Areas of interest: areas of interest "Swimming Pool"
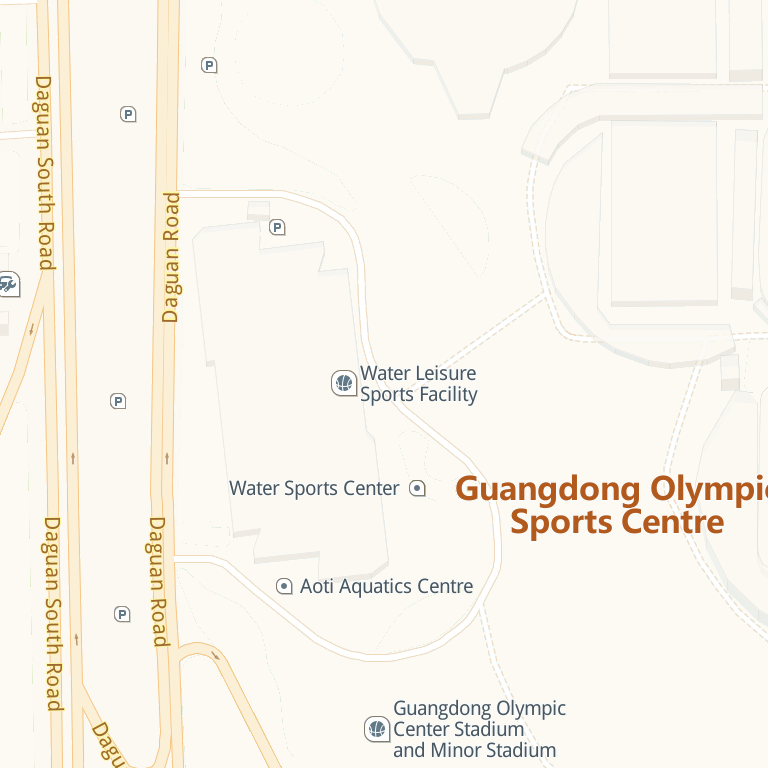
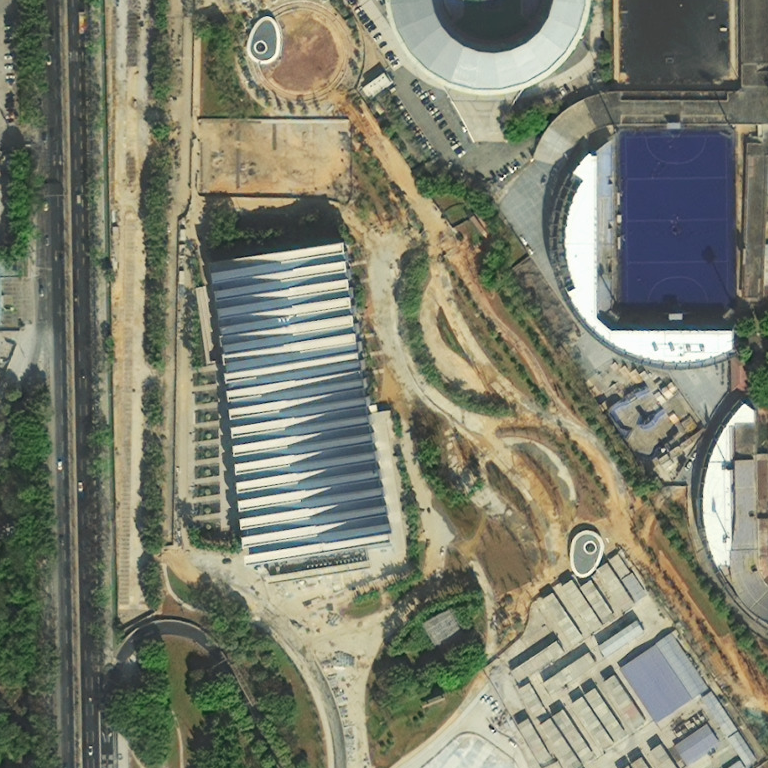